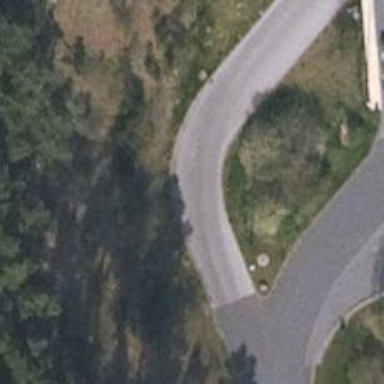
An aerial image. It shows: Asphalt road designated for service vehicles.